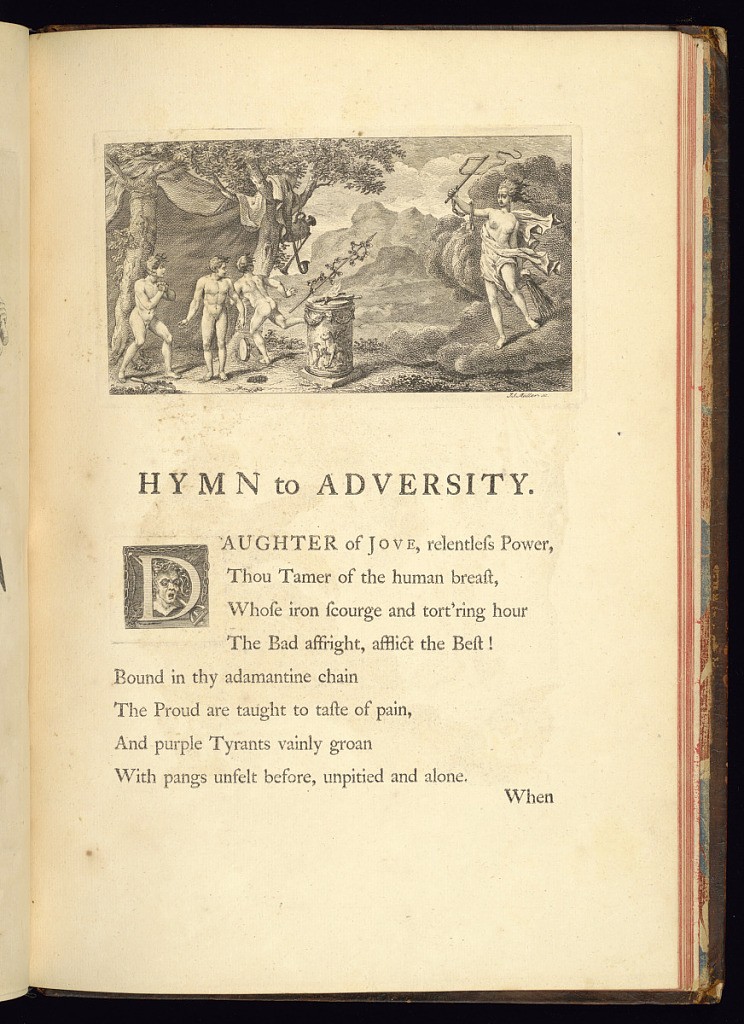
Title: Hymn to Adversity
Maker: Thomas Gray, British, 1716 – 1771
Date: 1753
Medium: Letterpress and etching on laid paper
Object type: Bound print
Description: First page of the poem ‘Hymn to Adversity'. The text is letterpress printed with an etched illuminated letter ‘D', decorated with Medusa's head and chains. An etched and signed headpiece above, depicting three naked male figures in a landscape to the left, standing next to trees draped with fabric. In the center, an alter with flames and to the right, a draped female figure standing in clouds, holding a whip and broom.